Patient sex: M
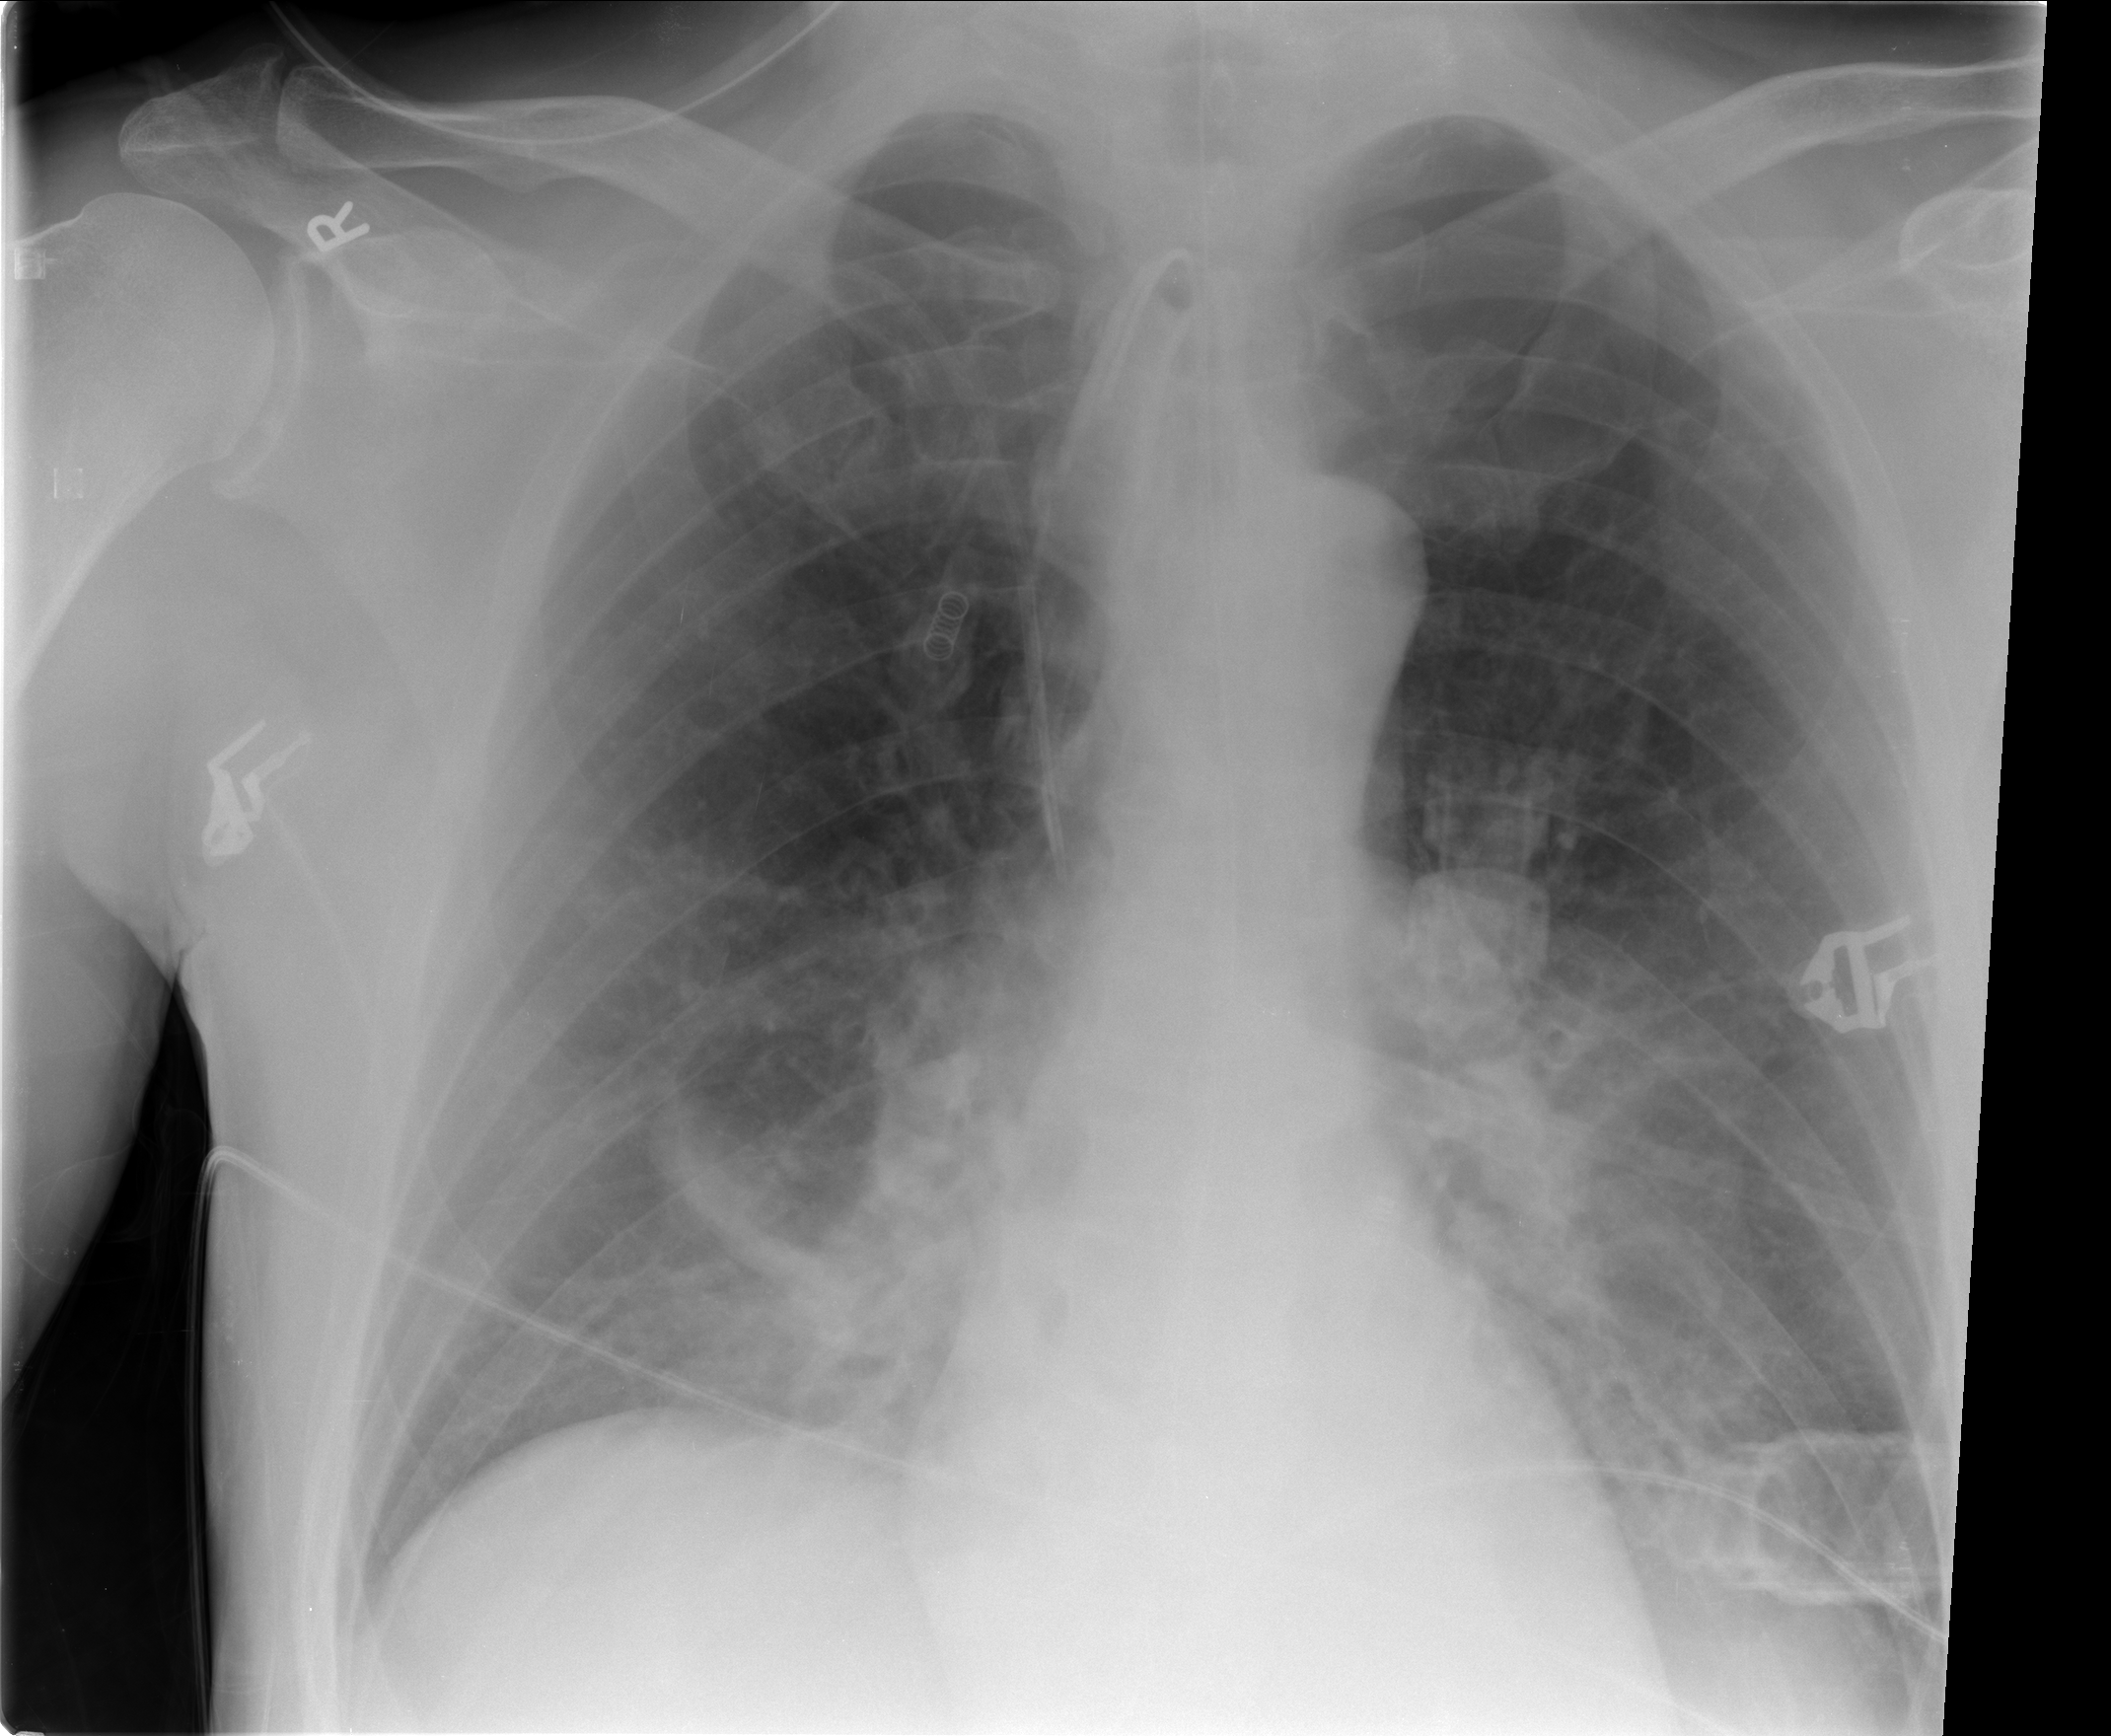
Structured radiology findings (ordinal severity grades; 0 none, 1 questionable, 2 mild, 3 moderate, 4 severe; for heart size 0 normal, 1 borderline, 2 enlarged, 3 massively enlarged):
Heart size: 0
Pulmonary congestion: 2
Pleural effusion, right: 0
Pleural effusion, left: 0
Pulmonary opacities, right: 2
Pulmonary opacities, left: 2
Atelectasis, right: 2
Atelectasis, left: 2